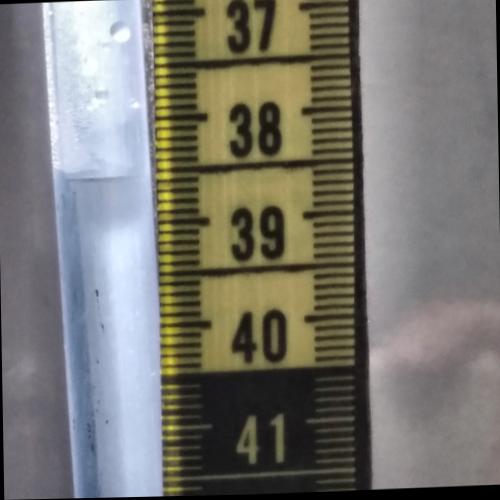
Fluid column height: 38.5 cm